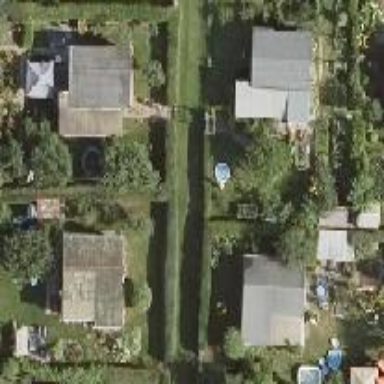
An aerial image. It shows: Plot in the allotments.